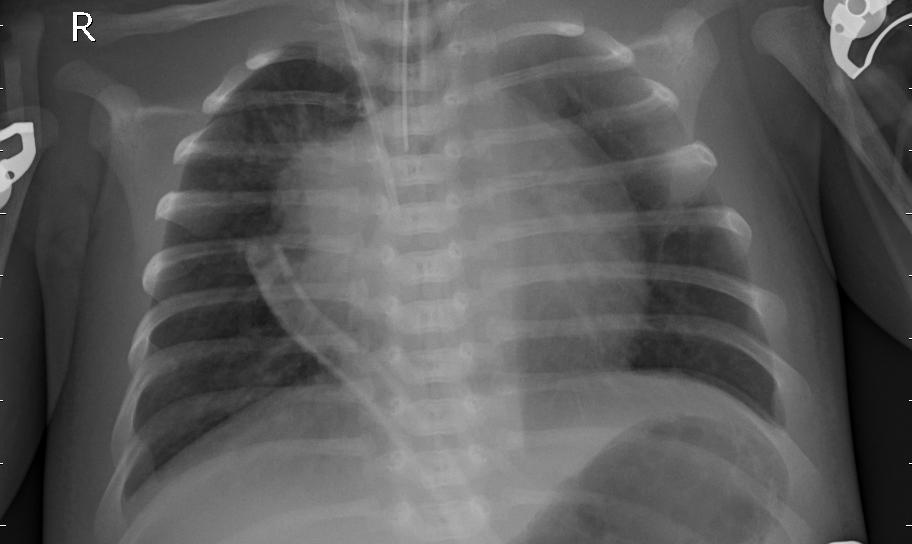
Diagnosis: PNEUMONIA